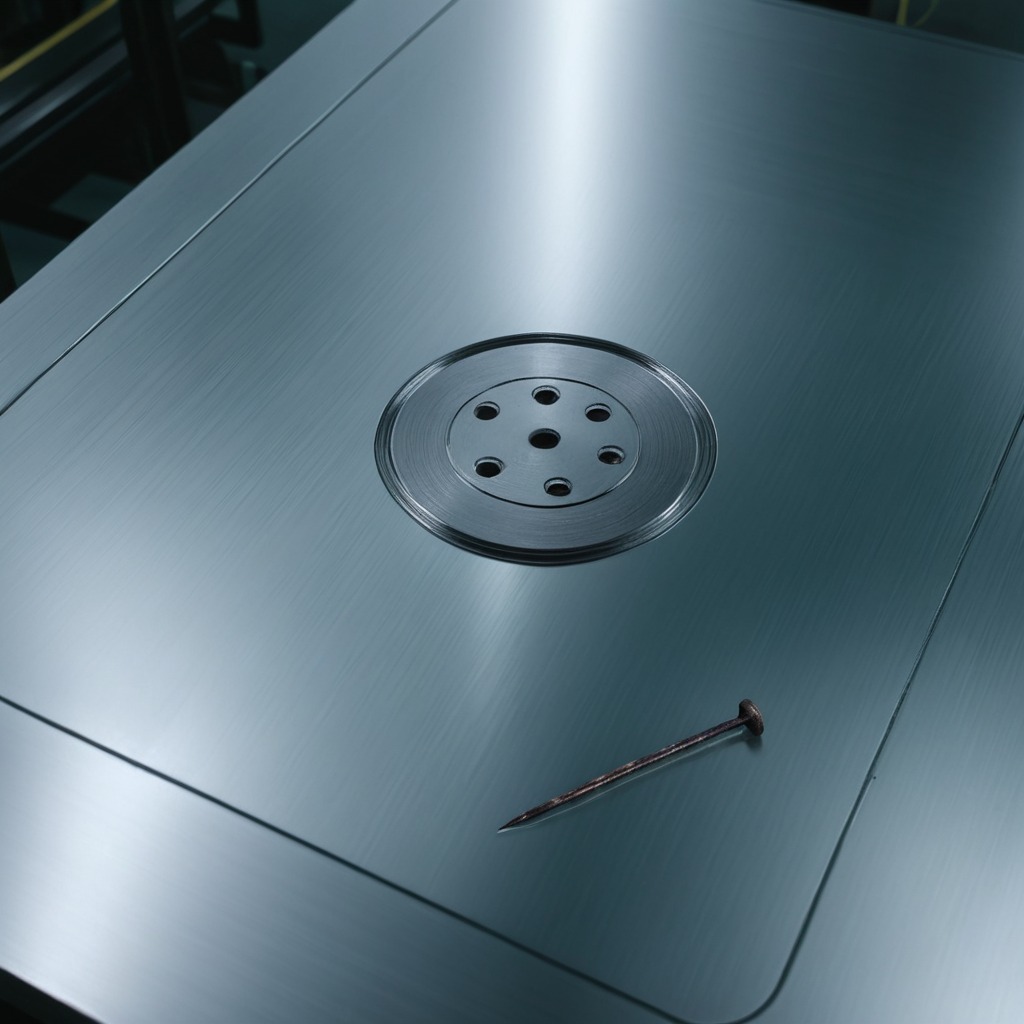
A nail is lying on a metal table in a machine shop under fluorescent lights.